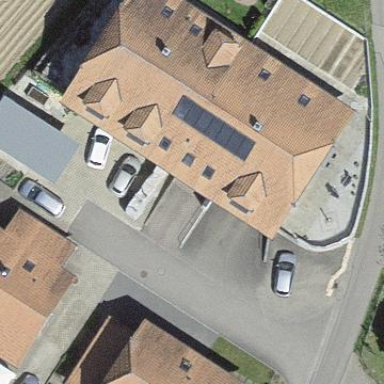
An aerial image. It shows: Residential building.